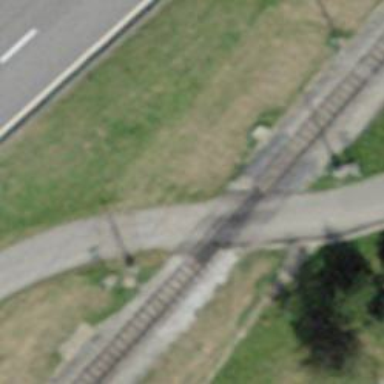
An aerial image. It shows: Level crossing along the railway.